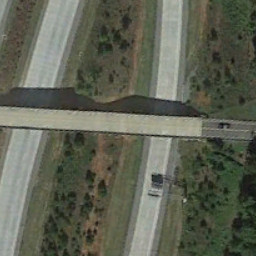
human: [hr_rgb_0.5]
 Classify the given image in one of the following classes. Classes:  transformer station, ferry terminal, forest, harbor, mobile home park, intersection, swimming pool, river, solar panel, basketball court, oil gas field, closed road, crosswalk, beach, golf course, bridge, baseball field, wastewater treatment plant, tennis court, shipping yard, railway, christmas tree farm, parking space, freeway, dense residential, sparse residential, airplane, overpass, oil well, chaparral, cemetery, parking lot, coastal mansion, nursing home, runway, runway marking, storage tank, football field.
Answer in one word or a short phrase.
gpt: overpass